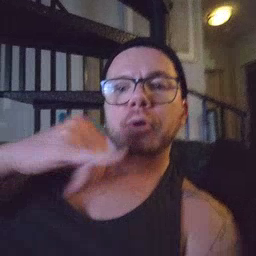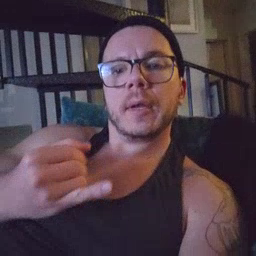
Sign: jeans